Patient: sex M, age 45
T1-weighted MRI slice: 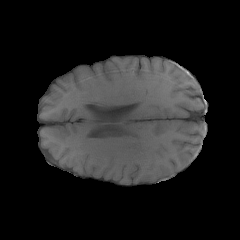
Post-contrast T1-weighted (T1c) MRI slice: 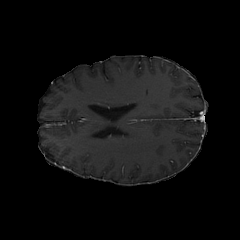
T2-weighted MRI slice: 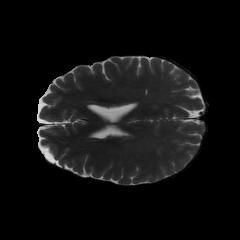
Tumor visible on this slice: no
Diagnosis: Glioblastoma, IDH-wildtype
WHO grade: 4